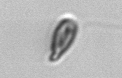
Label: Cryptophyta